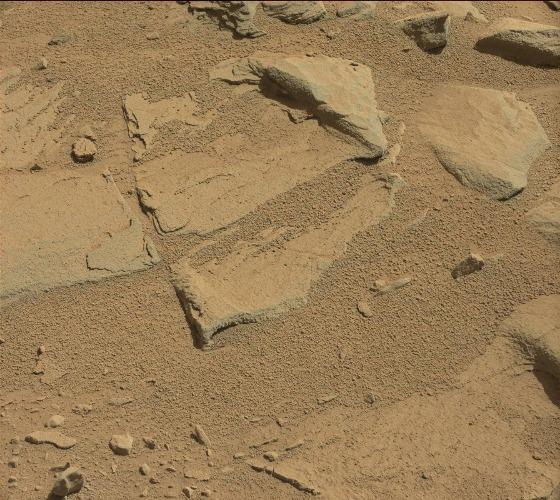
Terrain classes present: Bedrock, Gravel / Sand / Soil, Rock